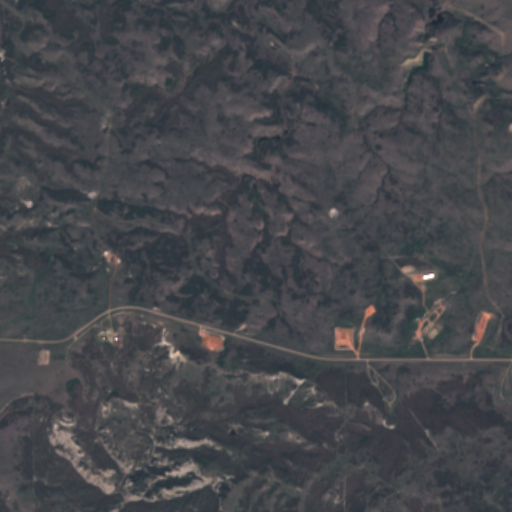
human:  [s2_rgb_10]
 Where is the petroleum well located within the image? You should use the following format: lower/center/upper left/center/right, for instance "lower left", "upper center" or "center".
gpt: The petroleum well is located in the lower center of the image.
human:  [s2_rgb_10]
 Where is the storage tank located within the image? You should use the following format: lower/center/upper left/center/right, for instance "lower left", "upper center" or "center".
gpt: The storage tank is located in the center right of the image.
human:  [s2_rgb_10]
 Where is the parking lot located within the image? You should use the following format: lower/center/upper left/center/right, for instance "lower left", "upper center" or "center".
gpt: There is no parking lot in the image.